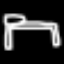
Label: bed